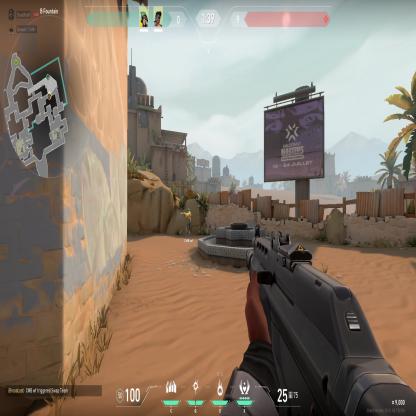
Label: teammate